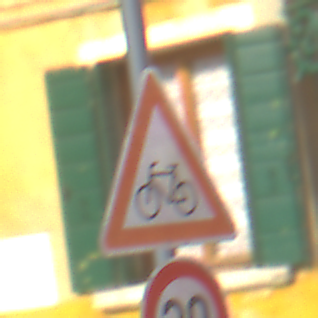
Verkehrszeichen: RadverkehrRechts
Zusatzzeichen unten: Geschwindigkeit30
Umgebung: Outdoor, Urban
Tageszeit: MorningAfternoon
Wetter: Clear
Licht: Natural
Jahreszeit: NotSpecified
Kontrast: HighContrast